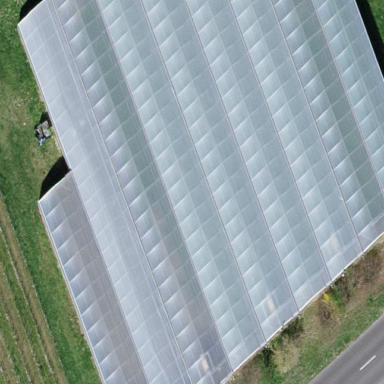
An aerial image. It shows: Greenhouse used for horticulture.